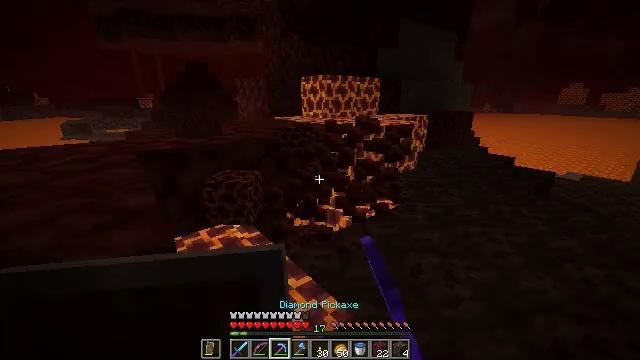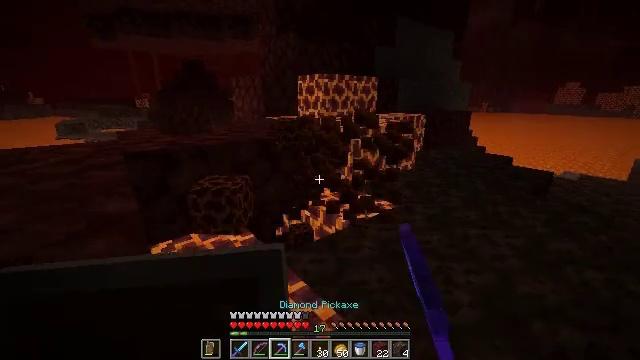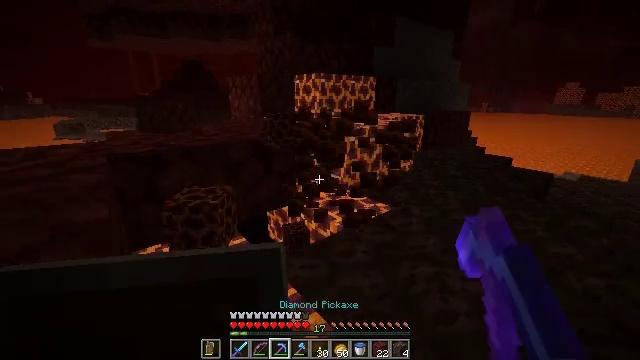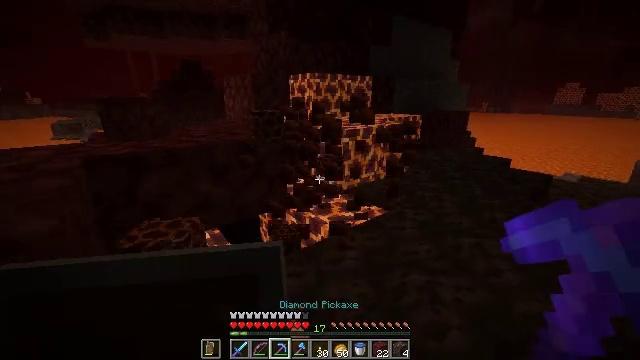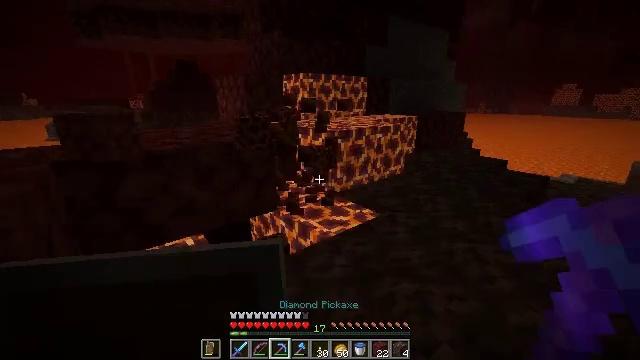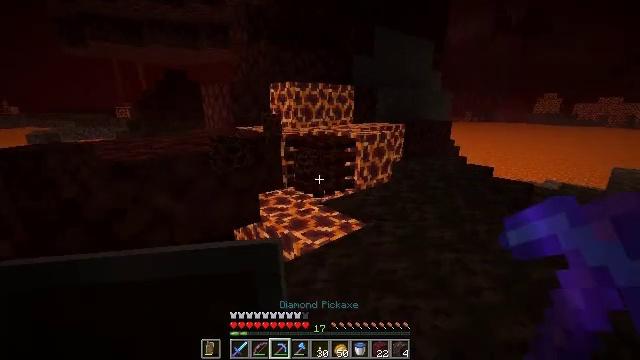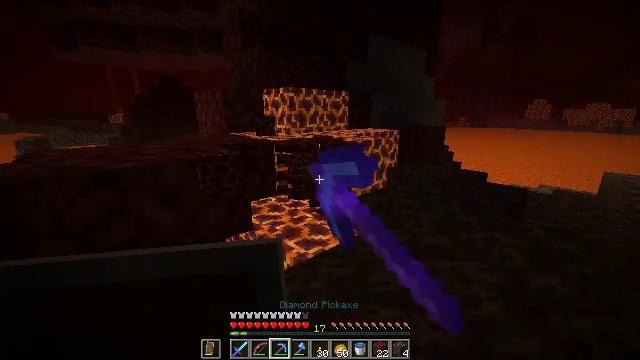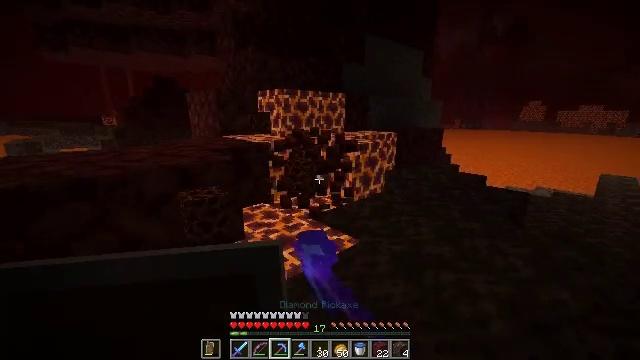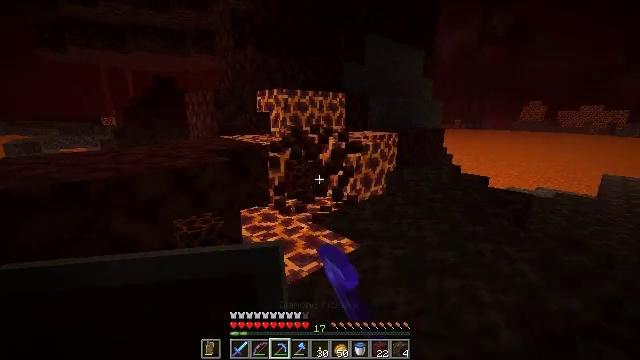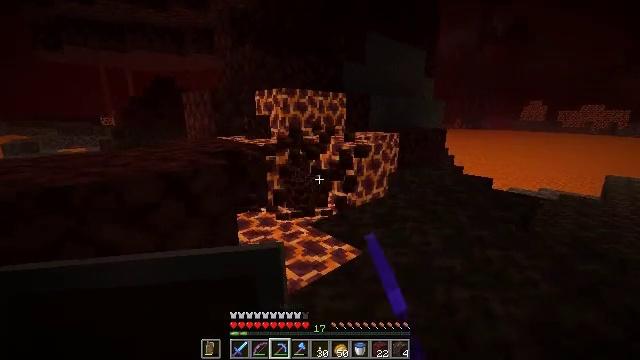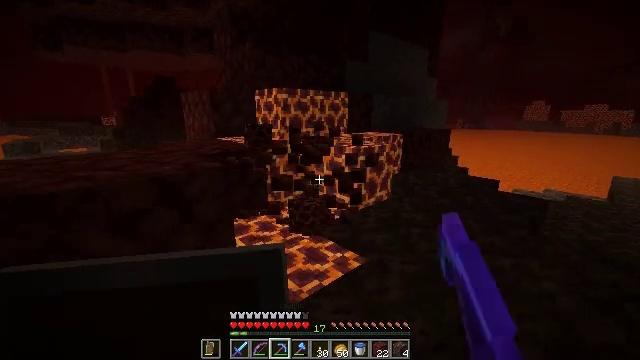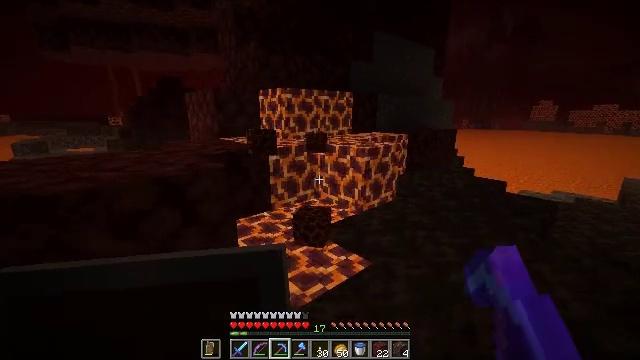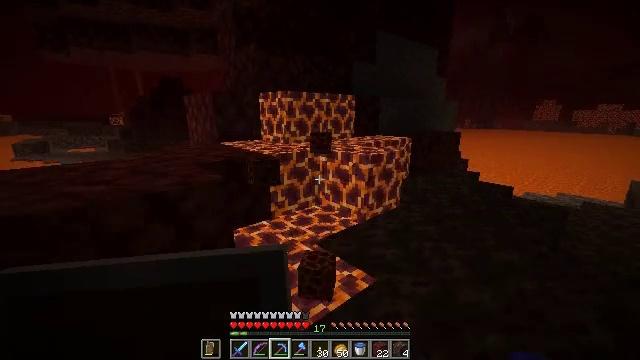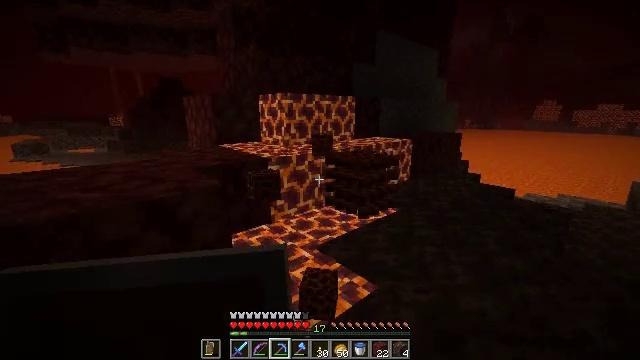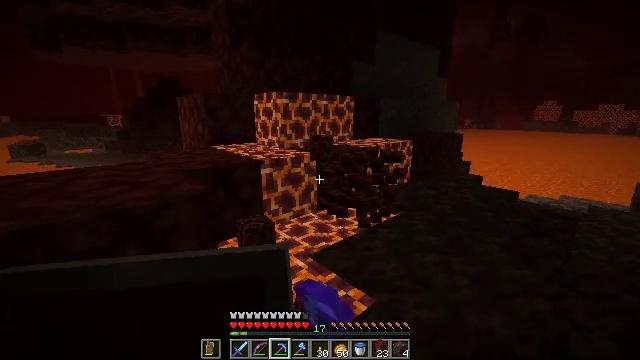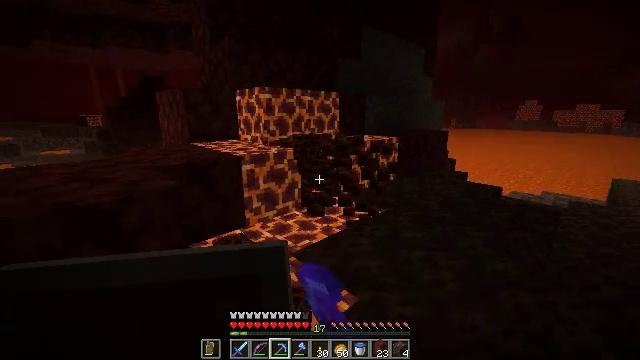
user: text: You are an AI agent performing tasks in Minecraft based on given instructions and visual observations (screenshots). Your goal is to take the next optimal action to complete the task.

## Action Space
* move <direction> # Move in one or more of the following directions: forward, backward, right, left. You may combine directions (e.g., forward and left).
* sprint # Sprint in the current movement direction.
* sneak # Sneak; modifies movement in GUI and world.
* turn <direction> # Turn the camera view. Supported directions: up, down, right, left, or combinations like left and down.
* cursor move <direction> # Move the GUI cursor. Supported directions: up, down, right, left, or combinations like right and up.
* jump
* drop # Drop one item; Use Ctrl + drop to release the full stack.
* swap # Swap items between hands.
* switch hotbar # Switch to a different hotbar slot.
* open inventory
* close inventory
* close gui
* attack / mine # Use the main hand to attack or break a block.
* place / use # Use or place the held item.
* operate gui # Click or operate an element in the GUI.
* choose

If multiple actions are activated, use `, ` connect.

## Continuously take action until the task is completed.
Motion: motion action
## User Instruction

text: Gather the magma block using a pickaxe.
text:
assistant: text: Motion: move forward and move right, attack / mine
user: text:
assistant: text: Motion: move forward and move right, attack / mine
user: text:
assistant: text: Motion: move forward and move right, attack / mine
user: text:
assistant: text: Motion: move forward and move right, attack / mine
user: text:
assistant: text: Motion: move forward and move right, turn right and up, attack / mine
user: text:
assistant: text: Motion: move forward, turn right and up, attack / mine
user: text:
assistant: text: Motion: move forward, attack / mine
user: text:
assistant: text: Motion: move forward, attack / mine
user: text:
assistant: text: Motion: move forward, attack / mine
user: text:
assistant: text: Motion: move forward, attack / mine
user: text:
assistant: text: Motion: move forward, attack / mine
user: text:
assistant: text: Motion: move forward, attack / mine
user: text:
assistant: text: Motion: move forward, attack / mine
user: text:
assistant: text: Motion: move forward and move right, attack / mine
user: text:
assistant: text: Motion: move forward and move right, turn right, attack / mine
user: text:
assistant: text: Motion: move forward and move right, turn right, attack / mine
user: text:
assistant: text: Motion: move forward and move right, attack / mine
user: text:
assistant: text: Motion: move forward and move right, attack / mine
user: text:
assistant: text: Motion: move forward, attack / mine
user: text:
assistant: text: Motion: move forward and move right, attack / mine
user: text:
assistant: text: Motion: move forward and move right, attack / mine
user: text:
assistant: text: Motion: move forward and move right, turn left, attack / mine
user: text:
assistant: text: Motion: move forward and move right, turn left
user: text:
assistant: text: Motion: move forward and move right, turn left
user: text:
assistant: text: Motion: move forward and move right, turn left
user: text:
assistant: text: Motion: move forward and move right, turn left
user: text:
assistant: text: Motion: move forward and move right, turn down
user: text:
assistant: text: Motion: move forward, turn left and down
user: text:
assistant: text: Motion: move forward and move right, turn left and down
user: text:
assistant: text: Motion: move forward and move right, turn left and down